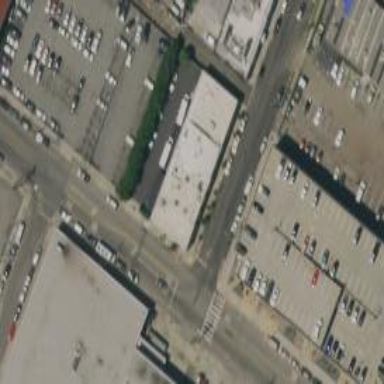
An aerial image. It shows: Commercial building with parking amenity.